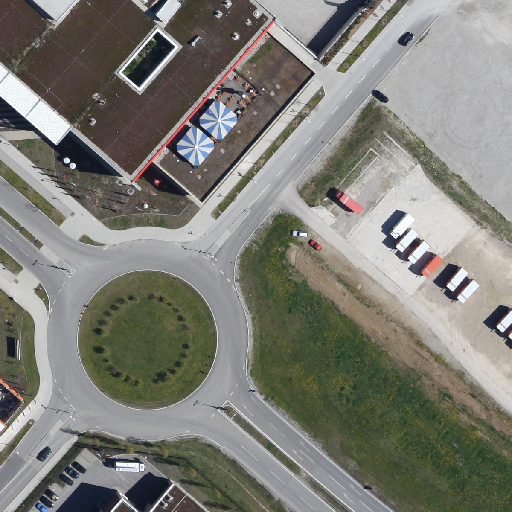
Referring expression: heavy-duty vehicle